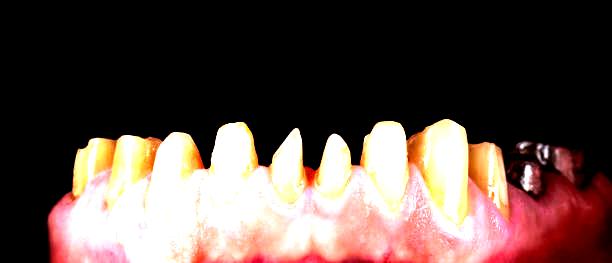
Condition: Calculus